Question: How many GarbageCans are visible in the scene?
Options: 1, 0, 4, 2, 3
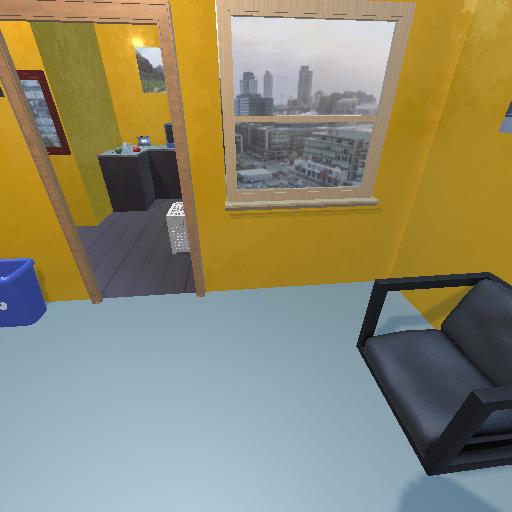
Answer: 1